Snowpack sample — Loveland Pass, Silver Plume, Colorado, USA (2/11/26, 12:00 PM MST)
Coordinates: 39.663, -105.886
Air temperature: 35 °F
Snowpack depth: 82 cm
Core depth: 10 cm
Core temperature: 15.8 °F
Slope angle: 13°, slope face: 12°
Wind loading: high
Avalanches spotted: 1
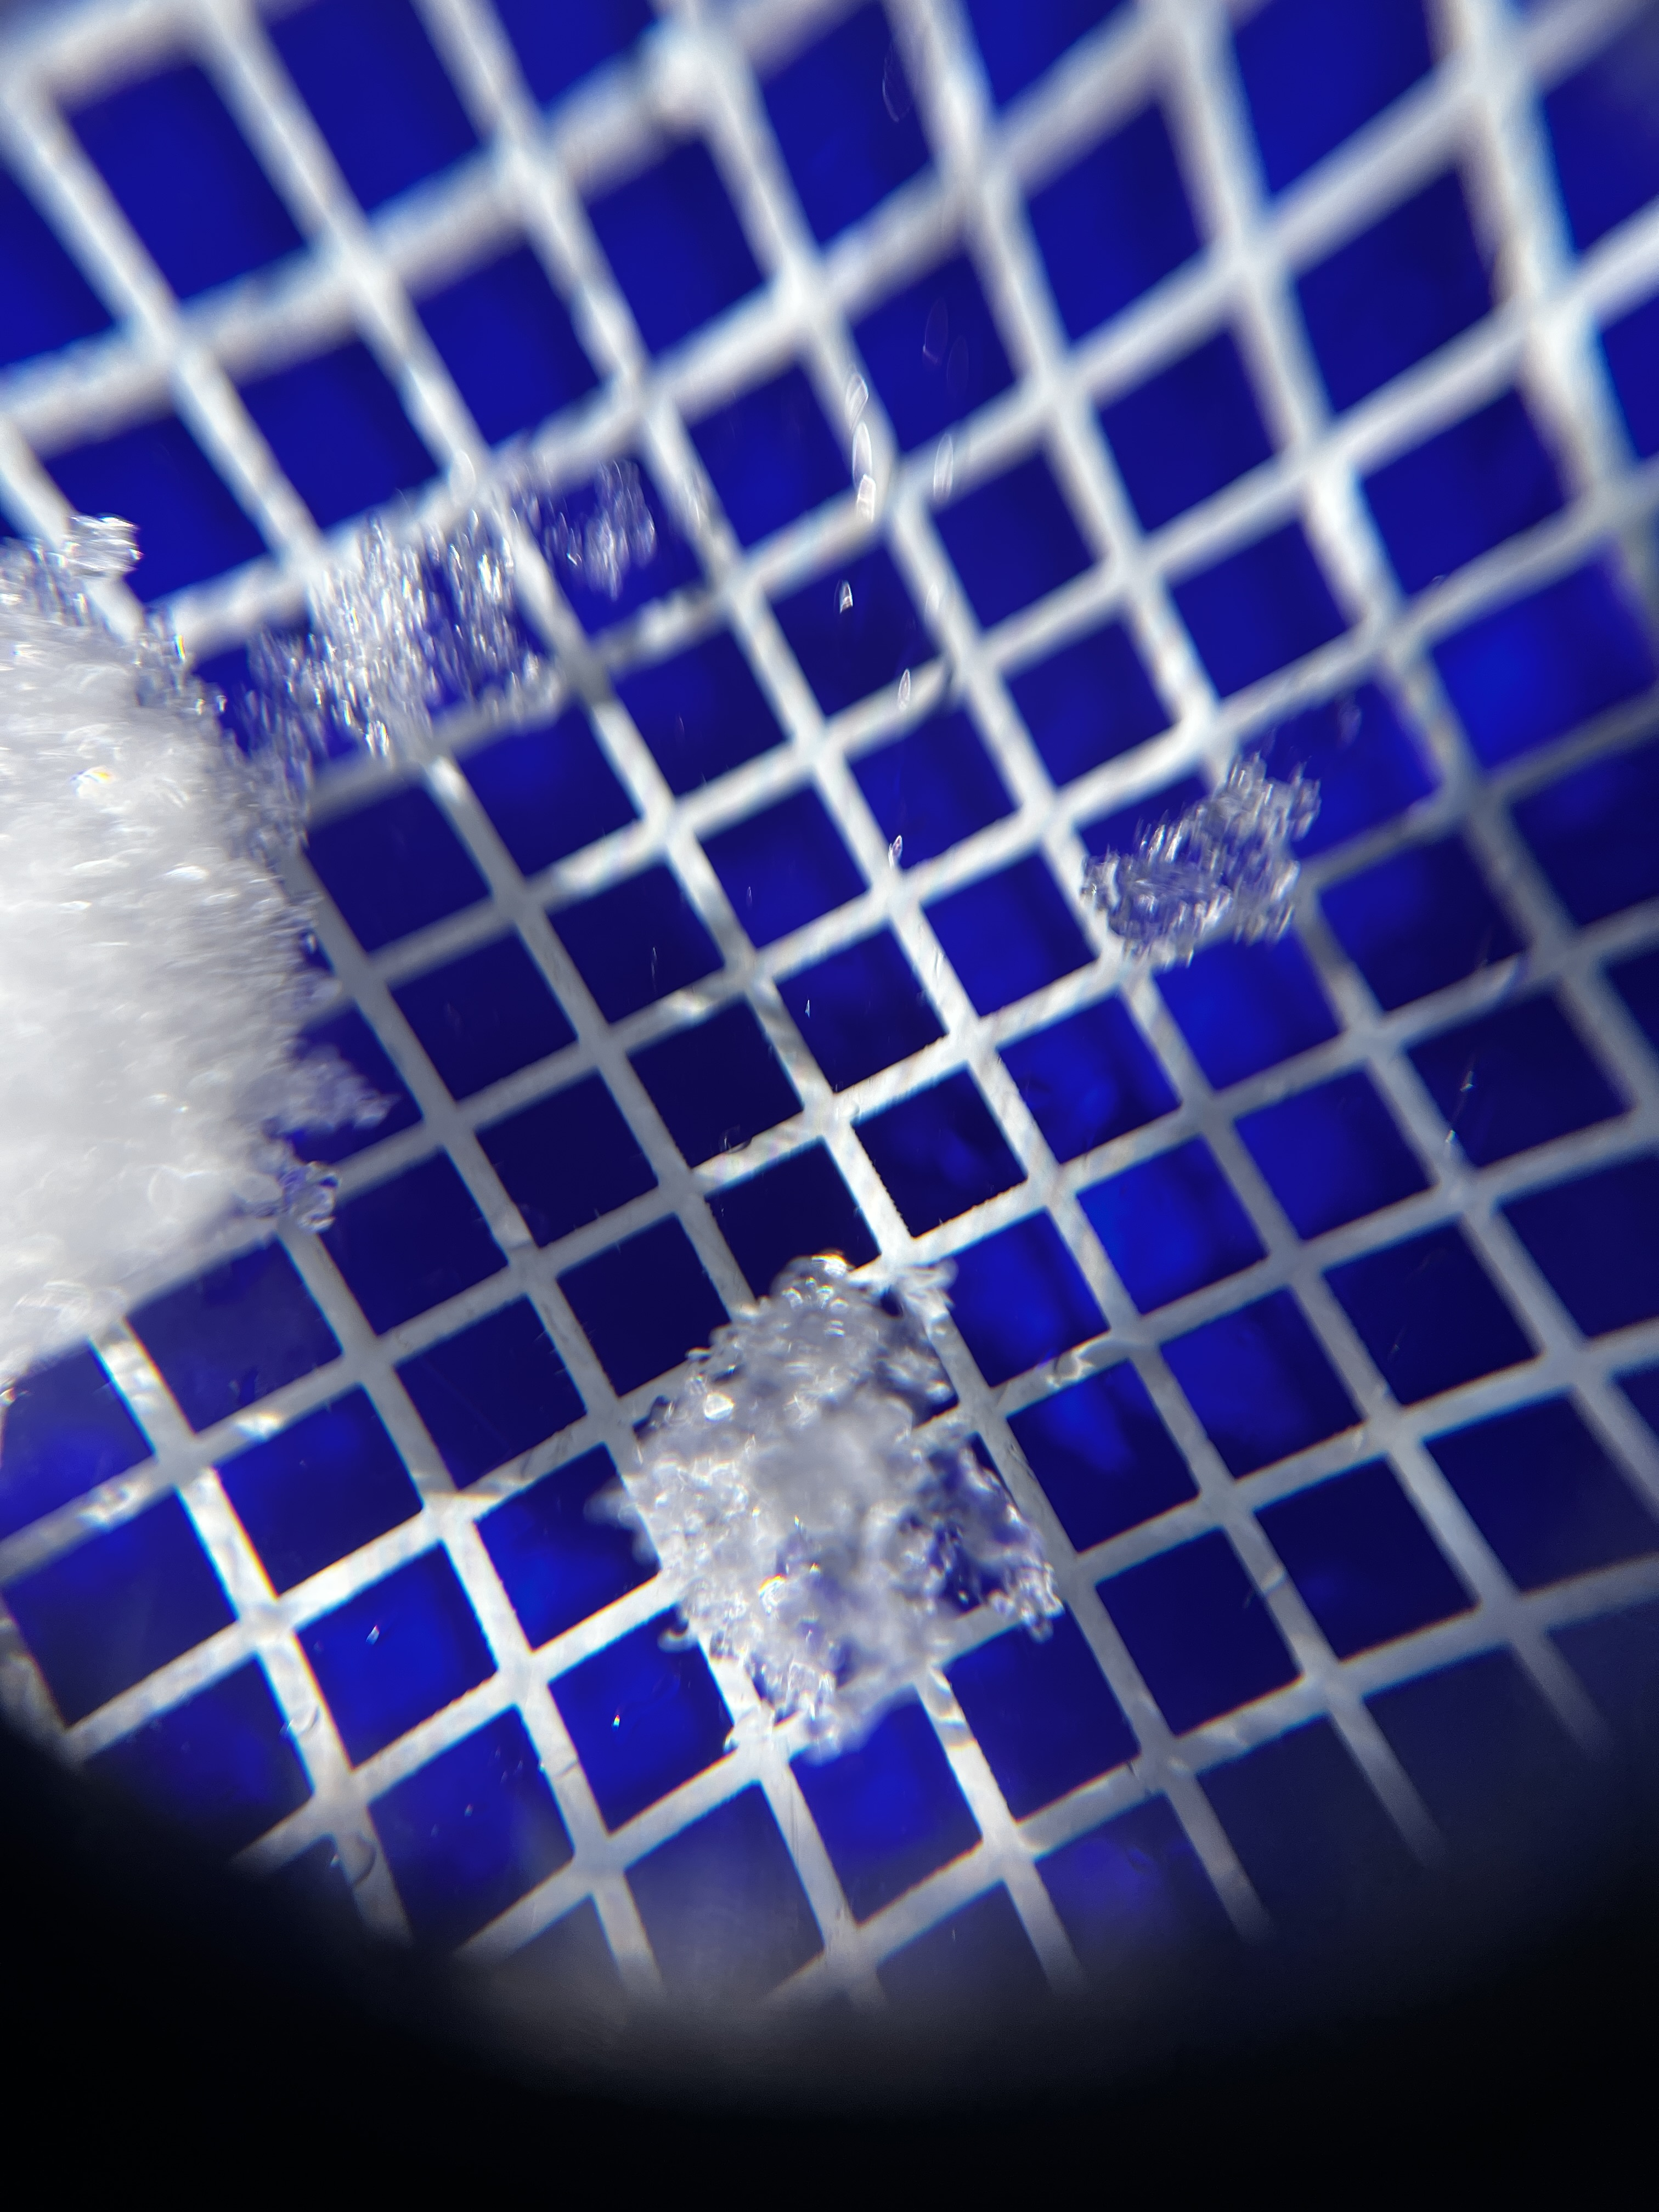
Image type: magnified_profile
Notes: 1 small avalanche spotted on the north side of the bowl, lots of wind loading